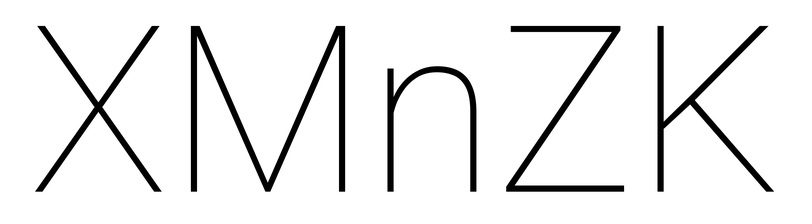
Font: Roboto_Thin